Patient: sex F, age 73
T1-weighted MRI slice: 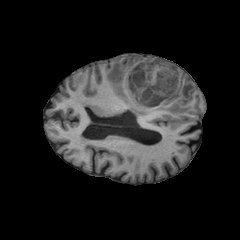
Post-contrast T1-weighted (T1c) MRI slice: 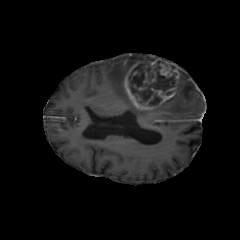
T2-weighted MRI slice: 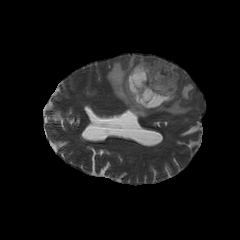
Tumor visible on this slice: yes
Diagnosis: Glioblastoma, IDH-wildtype
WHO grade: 4